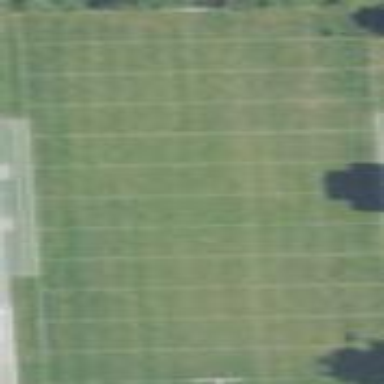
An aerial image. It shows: American football pitch for leisure and sport activities.